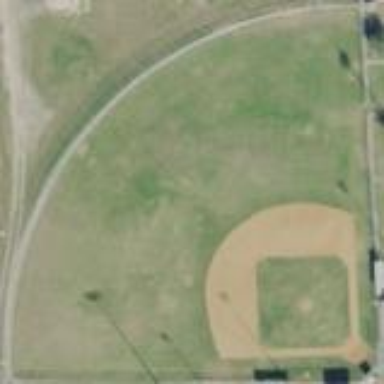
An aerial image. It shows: Baseball pitch for leisure and sports activities.